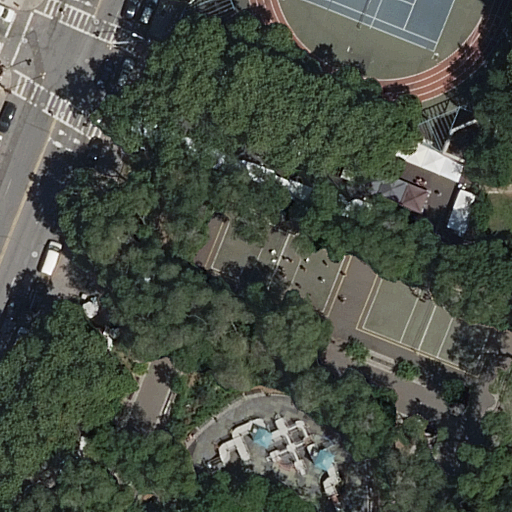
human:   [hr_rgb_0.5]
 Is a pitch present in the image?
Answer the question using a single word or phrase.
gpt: yes

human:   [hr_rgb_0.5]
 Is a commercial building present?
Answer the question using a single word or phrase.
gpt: no

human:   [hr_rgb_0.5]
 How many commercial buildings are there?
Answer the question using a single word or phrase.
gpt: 0

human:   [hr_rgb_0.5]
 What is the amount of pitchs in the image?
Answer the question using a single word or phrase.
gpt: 5

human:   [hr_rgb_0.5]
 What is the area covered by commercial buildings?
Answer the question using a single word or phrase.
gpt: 0m2

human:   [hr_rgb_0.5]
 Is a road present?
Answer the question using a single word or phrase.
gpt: yes

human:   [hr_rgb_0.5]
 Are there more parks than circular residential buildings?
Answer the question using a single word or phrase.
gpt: yes

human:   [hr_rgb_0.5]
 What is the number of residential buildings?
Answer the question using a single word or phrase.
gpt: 1

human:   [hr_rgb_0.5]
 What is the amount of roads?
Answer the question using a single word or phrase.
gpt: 11

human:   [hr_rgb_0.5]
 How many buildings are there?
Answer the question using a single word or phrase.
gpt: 1

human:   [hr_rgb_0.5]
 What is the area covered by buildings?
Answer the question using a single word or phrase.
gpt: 75m2

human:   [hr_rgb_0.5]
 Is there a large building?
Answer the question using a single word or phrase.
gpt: no

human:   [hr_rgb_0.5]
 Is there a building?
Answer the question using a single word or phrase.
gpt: yes

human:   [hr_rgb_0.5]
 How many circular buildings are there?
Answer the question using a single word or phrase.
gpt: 0

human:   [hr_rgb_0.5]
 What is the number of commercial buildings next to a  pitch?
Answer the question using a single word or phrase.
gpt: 0

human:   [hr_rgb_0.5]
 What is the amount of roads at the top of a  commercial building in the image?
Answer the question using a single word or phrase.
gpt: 0

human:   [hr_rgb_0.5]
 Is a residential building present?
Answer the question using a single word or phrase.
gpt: yes

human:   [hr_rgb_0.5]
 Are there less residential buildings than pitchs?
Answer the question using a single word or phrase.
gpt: yes

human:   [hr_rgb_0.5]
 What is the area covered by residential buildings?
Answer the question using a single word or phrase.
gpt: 75m2

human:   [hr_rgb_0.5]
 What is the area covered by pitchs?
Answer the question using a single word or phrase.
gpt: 2731m2

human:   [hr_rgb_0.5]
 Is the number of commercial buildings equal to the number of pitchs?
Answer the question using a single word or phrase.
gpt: no

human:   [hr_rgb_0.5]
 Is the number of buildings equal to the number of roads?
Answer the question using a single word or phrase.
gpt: no

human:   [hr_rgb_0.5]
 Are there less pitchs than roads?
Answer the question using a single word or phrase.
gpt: yes

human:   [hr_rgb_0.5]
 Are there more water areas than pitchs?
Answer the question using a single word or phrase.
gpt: no

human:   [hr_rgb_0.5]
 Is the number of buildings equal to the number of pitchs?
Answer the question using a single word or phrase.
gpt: no

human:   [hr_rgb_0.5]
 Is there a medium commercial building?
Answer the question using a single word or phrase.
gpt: no

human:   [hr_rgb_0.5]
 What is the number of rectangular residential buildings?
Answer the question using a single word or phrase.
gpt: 1

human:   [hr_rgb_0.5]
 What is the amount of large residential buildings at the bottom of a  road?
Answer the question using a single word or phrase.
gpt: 0

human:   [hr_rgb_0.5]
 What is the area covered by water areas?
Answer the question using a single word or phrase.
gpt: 0m2

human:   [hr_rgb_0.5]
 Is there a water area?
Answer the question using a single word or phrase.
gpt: no

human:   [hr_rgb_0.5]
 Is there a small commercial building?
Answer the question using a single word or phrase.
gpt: no

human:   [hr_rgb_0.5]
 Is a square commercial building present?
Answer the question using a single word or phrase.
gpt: no

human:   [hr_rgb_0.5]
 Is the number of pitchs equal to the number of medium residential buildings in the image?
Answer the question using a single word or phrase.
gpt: no

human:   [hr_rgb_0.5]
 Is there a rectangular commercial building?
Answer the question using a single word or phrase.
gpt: no

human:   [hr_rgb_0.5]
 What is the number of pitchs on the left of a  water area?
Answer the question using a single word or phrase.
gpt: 0

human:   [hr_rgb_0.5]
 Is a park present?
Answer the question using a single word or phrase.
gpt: yes

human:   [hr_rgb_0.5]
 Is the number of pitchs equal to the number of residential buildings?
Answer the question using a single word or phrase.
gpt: no

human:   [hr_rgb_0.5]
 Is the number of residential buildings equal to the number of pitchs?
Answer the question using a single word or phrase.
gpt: no

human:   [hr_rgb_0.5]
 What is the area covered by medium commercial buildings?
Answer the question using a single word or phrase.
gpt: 0m2

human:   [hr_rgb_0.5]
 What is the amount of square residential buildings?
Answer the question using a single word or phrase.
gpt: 0

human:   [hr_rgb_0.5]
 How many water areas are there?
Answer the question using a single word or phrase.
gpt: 0

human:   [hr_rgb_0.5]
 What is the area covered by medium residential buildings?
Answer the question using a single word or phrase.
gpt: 0m2

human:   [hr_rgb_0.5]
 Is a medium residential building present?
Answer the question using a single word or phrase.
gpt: no

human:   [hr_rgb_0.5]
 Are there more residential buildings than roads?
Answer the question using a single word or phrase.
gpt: no

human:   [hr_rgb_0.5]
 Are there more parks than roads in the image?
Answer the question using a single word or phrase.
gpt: no

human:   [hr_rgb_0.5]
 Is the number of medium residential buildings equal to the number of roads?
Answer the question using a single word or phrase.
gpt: no

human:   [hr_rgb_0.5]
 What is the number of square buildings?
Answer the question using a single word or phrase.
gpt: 0

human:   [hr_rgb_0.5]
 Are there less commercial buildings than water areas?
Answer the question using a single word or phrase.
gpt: no

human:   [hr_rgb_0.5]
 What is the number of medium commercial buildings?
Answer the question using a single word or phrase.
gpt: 0

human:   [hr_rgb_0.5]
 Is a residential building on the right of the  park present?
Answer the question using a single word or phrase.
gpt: yes

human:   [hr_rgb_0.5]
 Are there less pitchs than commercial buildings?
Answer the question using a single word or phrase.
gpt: no

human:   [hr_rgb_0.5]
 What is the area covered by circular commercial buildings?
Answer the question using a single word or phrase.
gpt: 0m2

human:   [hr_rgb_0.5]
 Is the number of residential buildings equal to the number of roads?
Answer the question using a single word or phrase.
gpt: no

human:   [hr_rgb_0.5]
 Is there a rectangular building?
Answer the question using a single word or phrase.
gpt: yes

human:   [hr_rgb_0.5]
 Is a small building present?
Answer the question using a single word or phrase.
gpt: yes

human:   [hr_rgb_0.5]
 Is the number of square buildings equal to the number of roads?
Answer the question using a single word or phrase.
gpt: no

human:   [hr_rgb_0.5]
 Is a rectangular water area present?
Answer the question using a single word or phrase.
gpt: no

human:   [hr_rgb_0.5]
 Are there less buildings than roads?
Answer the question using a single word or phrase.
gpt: yes

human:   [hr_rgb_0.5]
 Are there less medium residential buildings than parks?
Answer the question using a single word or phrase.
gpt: yes

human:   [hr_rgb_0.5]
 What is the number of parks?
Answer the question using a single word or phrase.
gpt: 1

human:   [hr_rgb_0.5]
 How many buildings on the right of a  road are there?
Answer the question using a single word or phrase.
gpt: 1

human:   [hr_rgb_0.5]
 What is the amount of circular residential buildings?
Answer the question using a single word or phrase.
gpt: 0

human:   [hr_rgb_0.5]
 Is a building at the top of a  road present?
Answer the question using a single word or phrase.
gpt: yes

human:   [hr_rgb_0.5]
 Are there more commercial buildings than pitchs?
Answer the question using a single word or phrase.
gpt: no